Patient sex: M
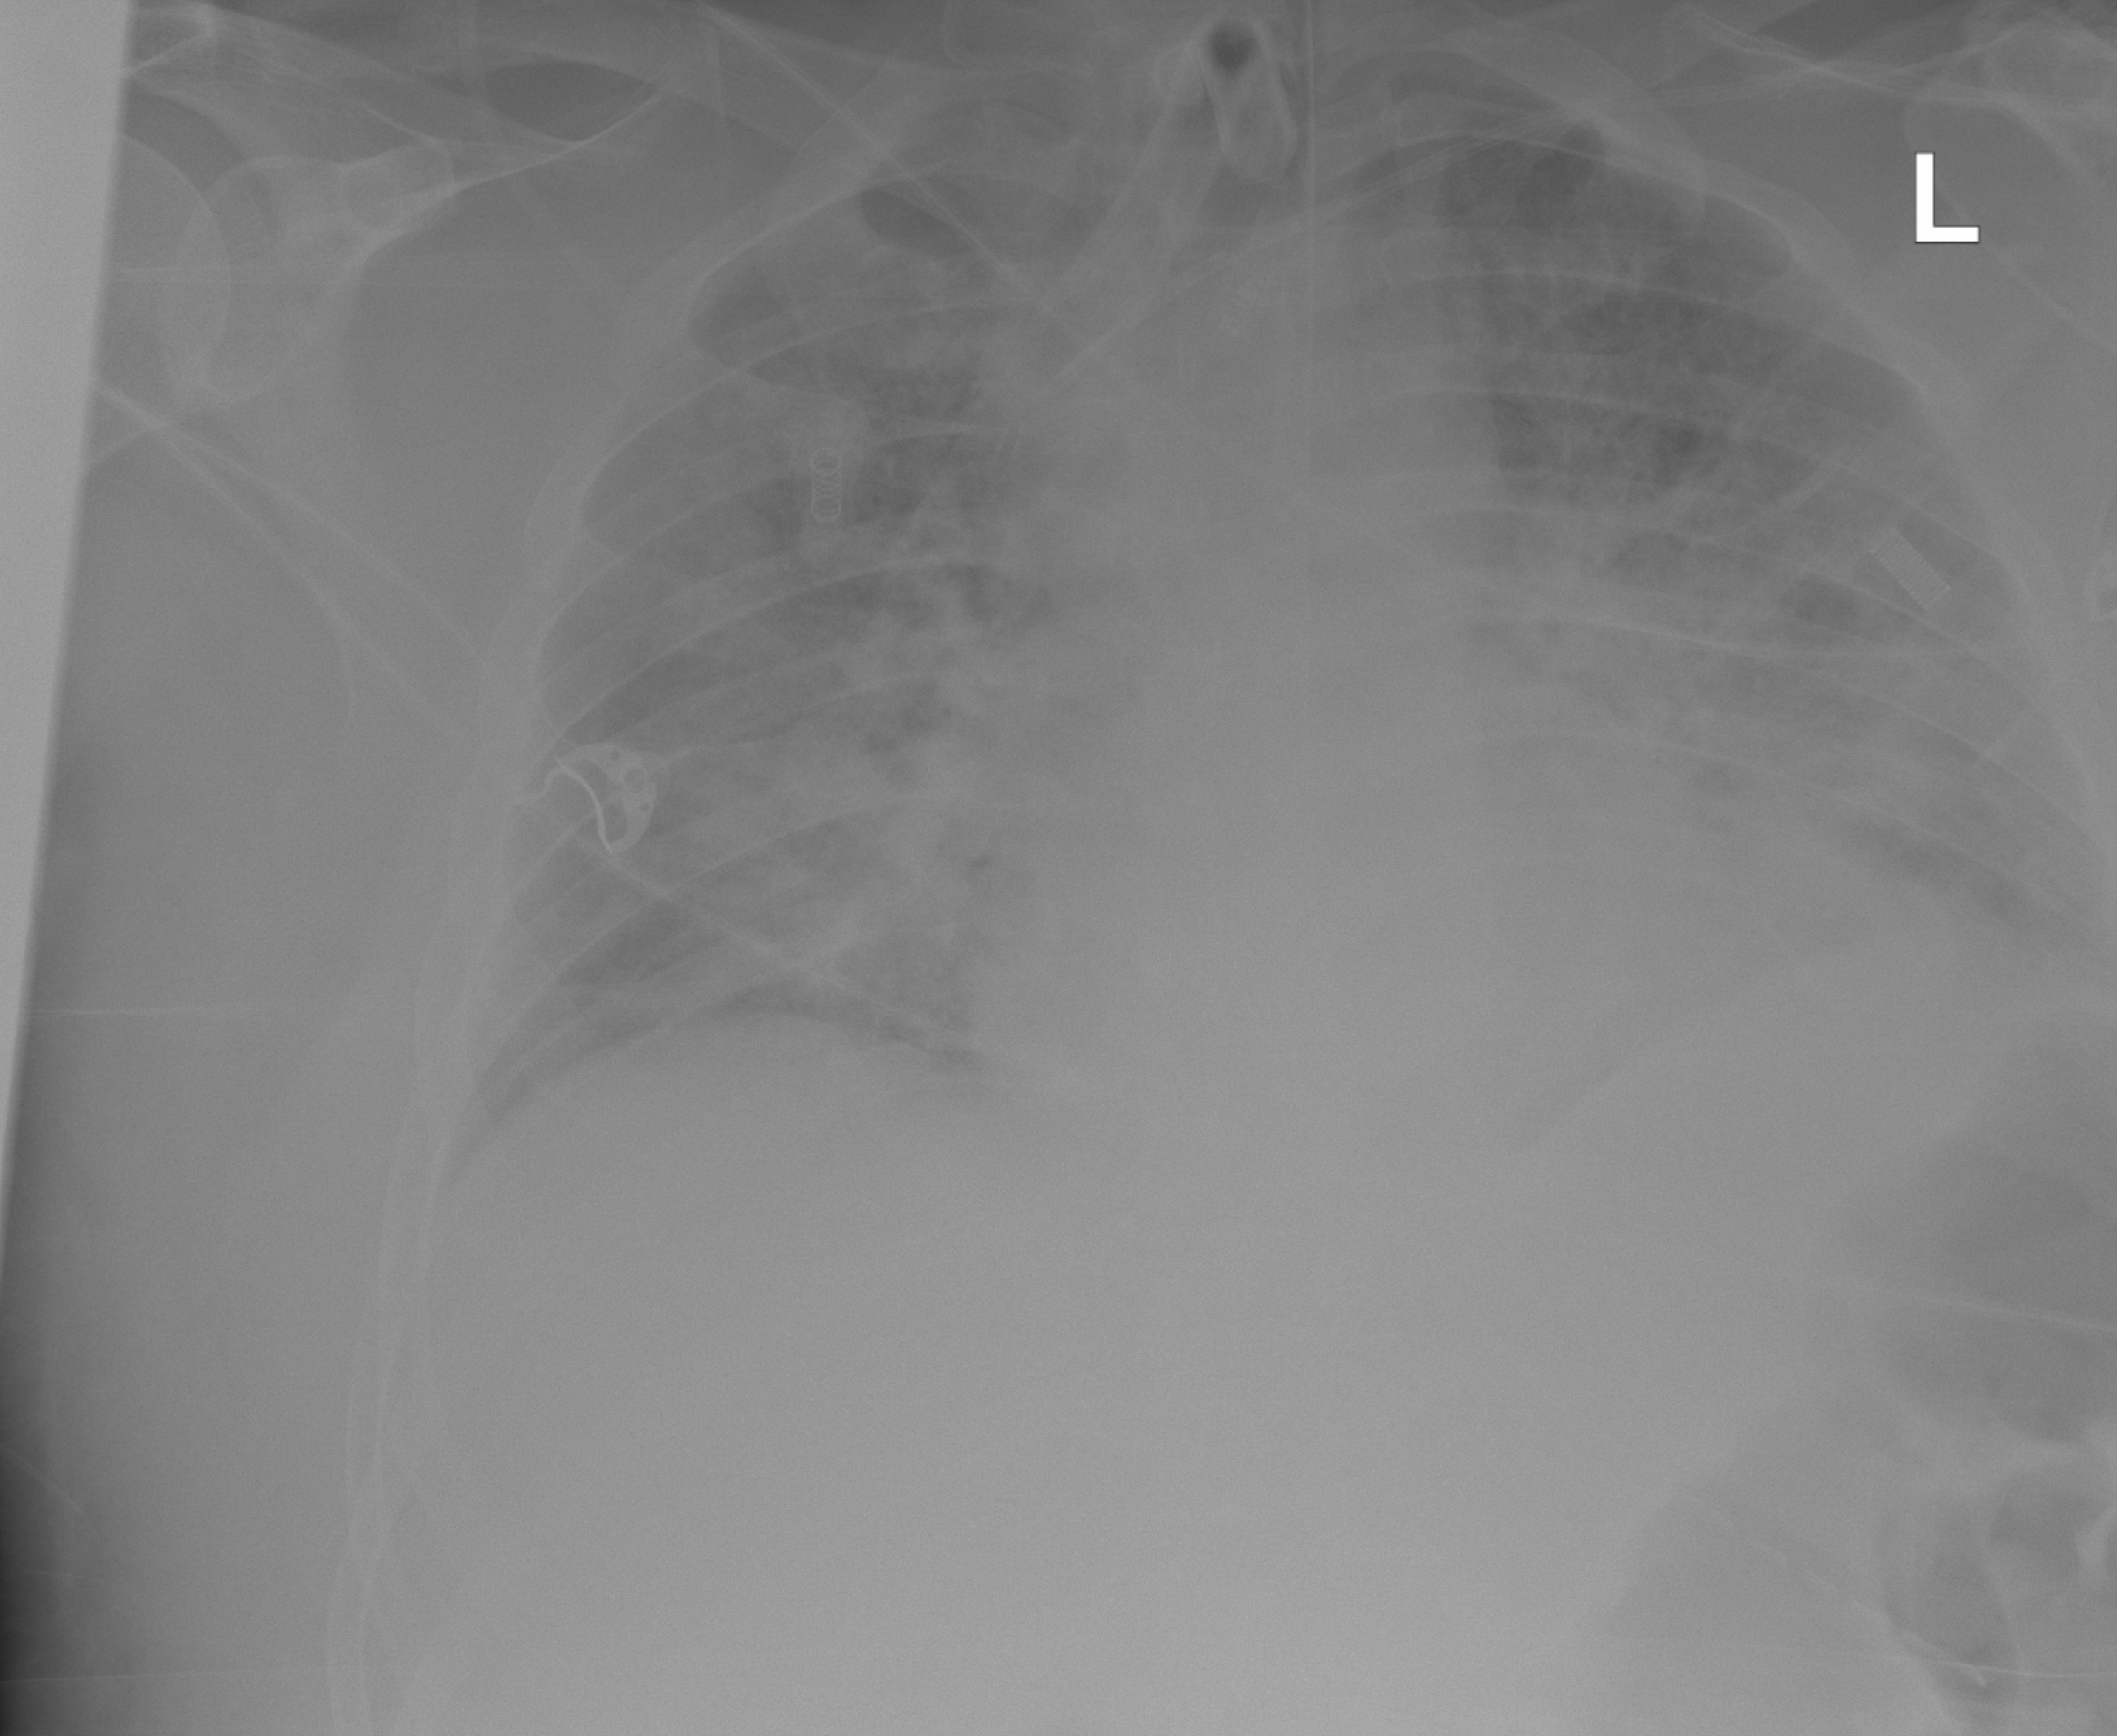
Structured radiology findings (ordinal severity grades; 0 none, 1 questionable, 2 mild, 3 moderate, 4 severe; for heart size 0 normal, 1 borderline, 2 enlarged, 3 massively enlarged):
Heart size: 2
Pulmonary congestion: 2
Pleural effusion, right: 0
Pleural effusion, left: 2
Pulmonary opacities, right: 2
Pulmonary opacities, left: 2
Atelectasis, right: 2
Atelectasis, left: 2